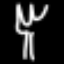
Label: fork